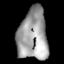
Tissue: lung
Cell type: Others
Senescence score: 0.158
Nuclear area (px): 1487
Mean DAPI intensity: 159.094